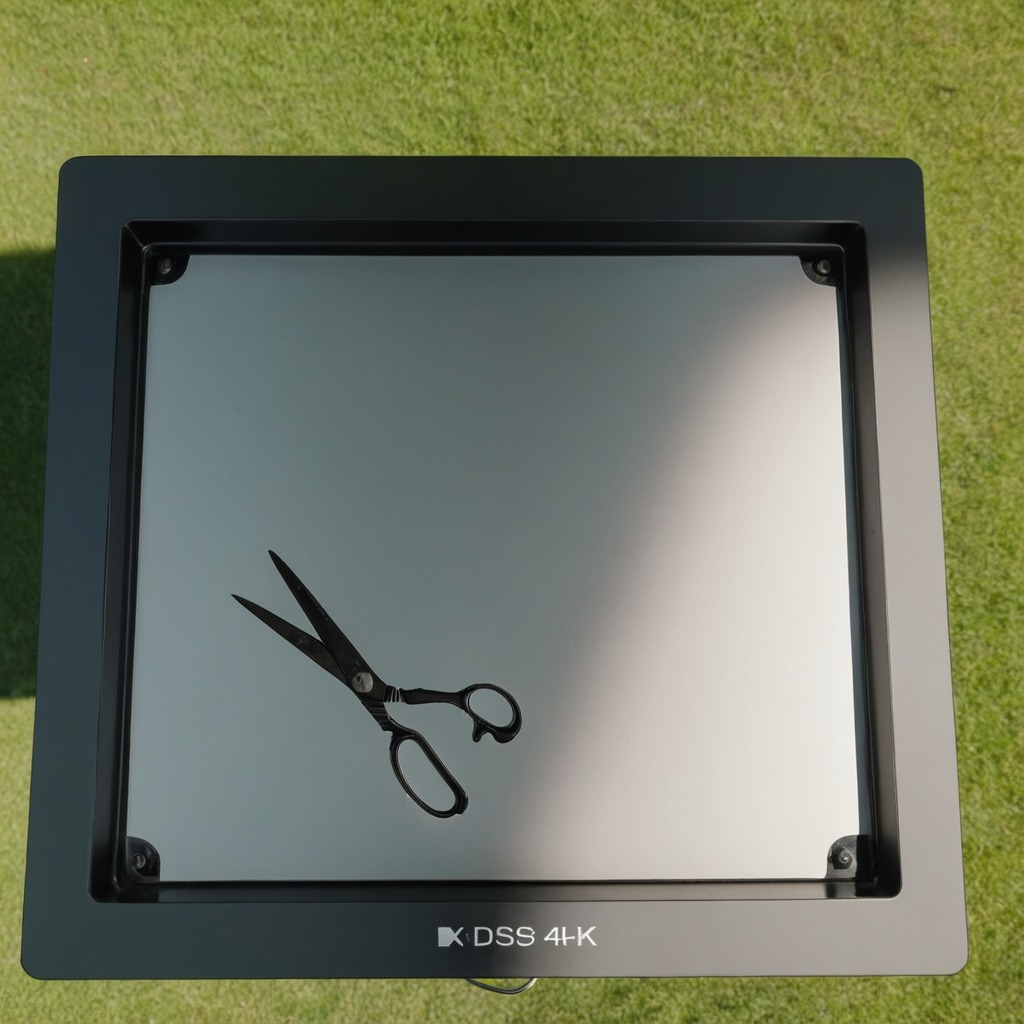
A scissor is lying on a textured surface.